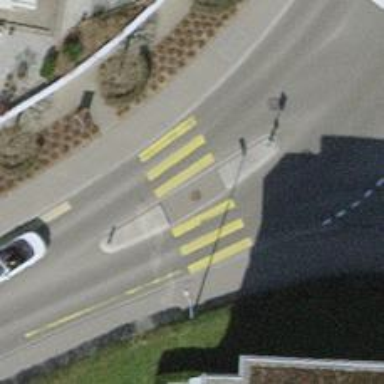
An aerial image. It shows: Marked footway crossing with asphalt surface. There is crossing island present.